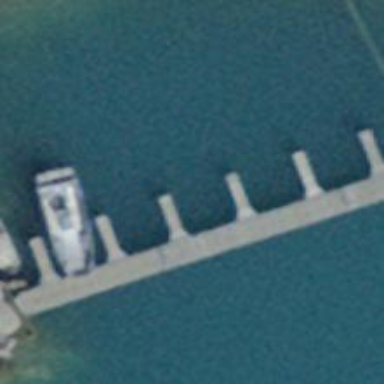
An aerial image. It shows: Man-made pier.